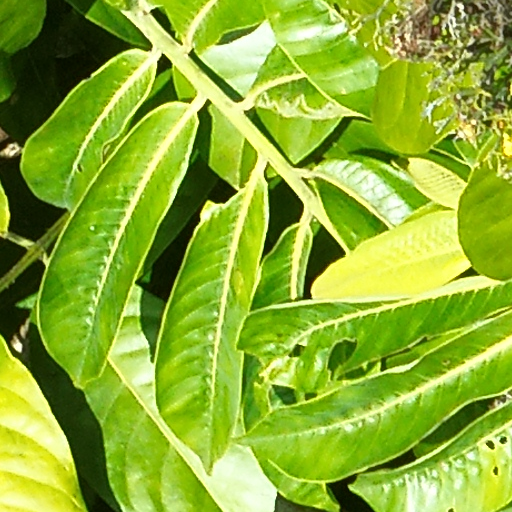
Species: Virola surinamensis
GBIF accepted scientific name: Virola surinamensis
Crown area (m\u00b2): 262.894